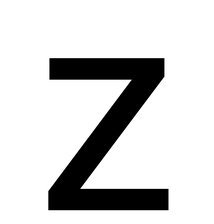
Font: Roboto_Regular